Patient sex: M
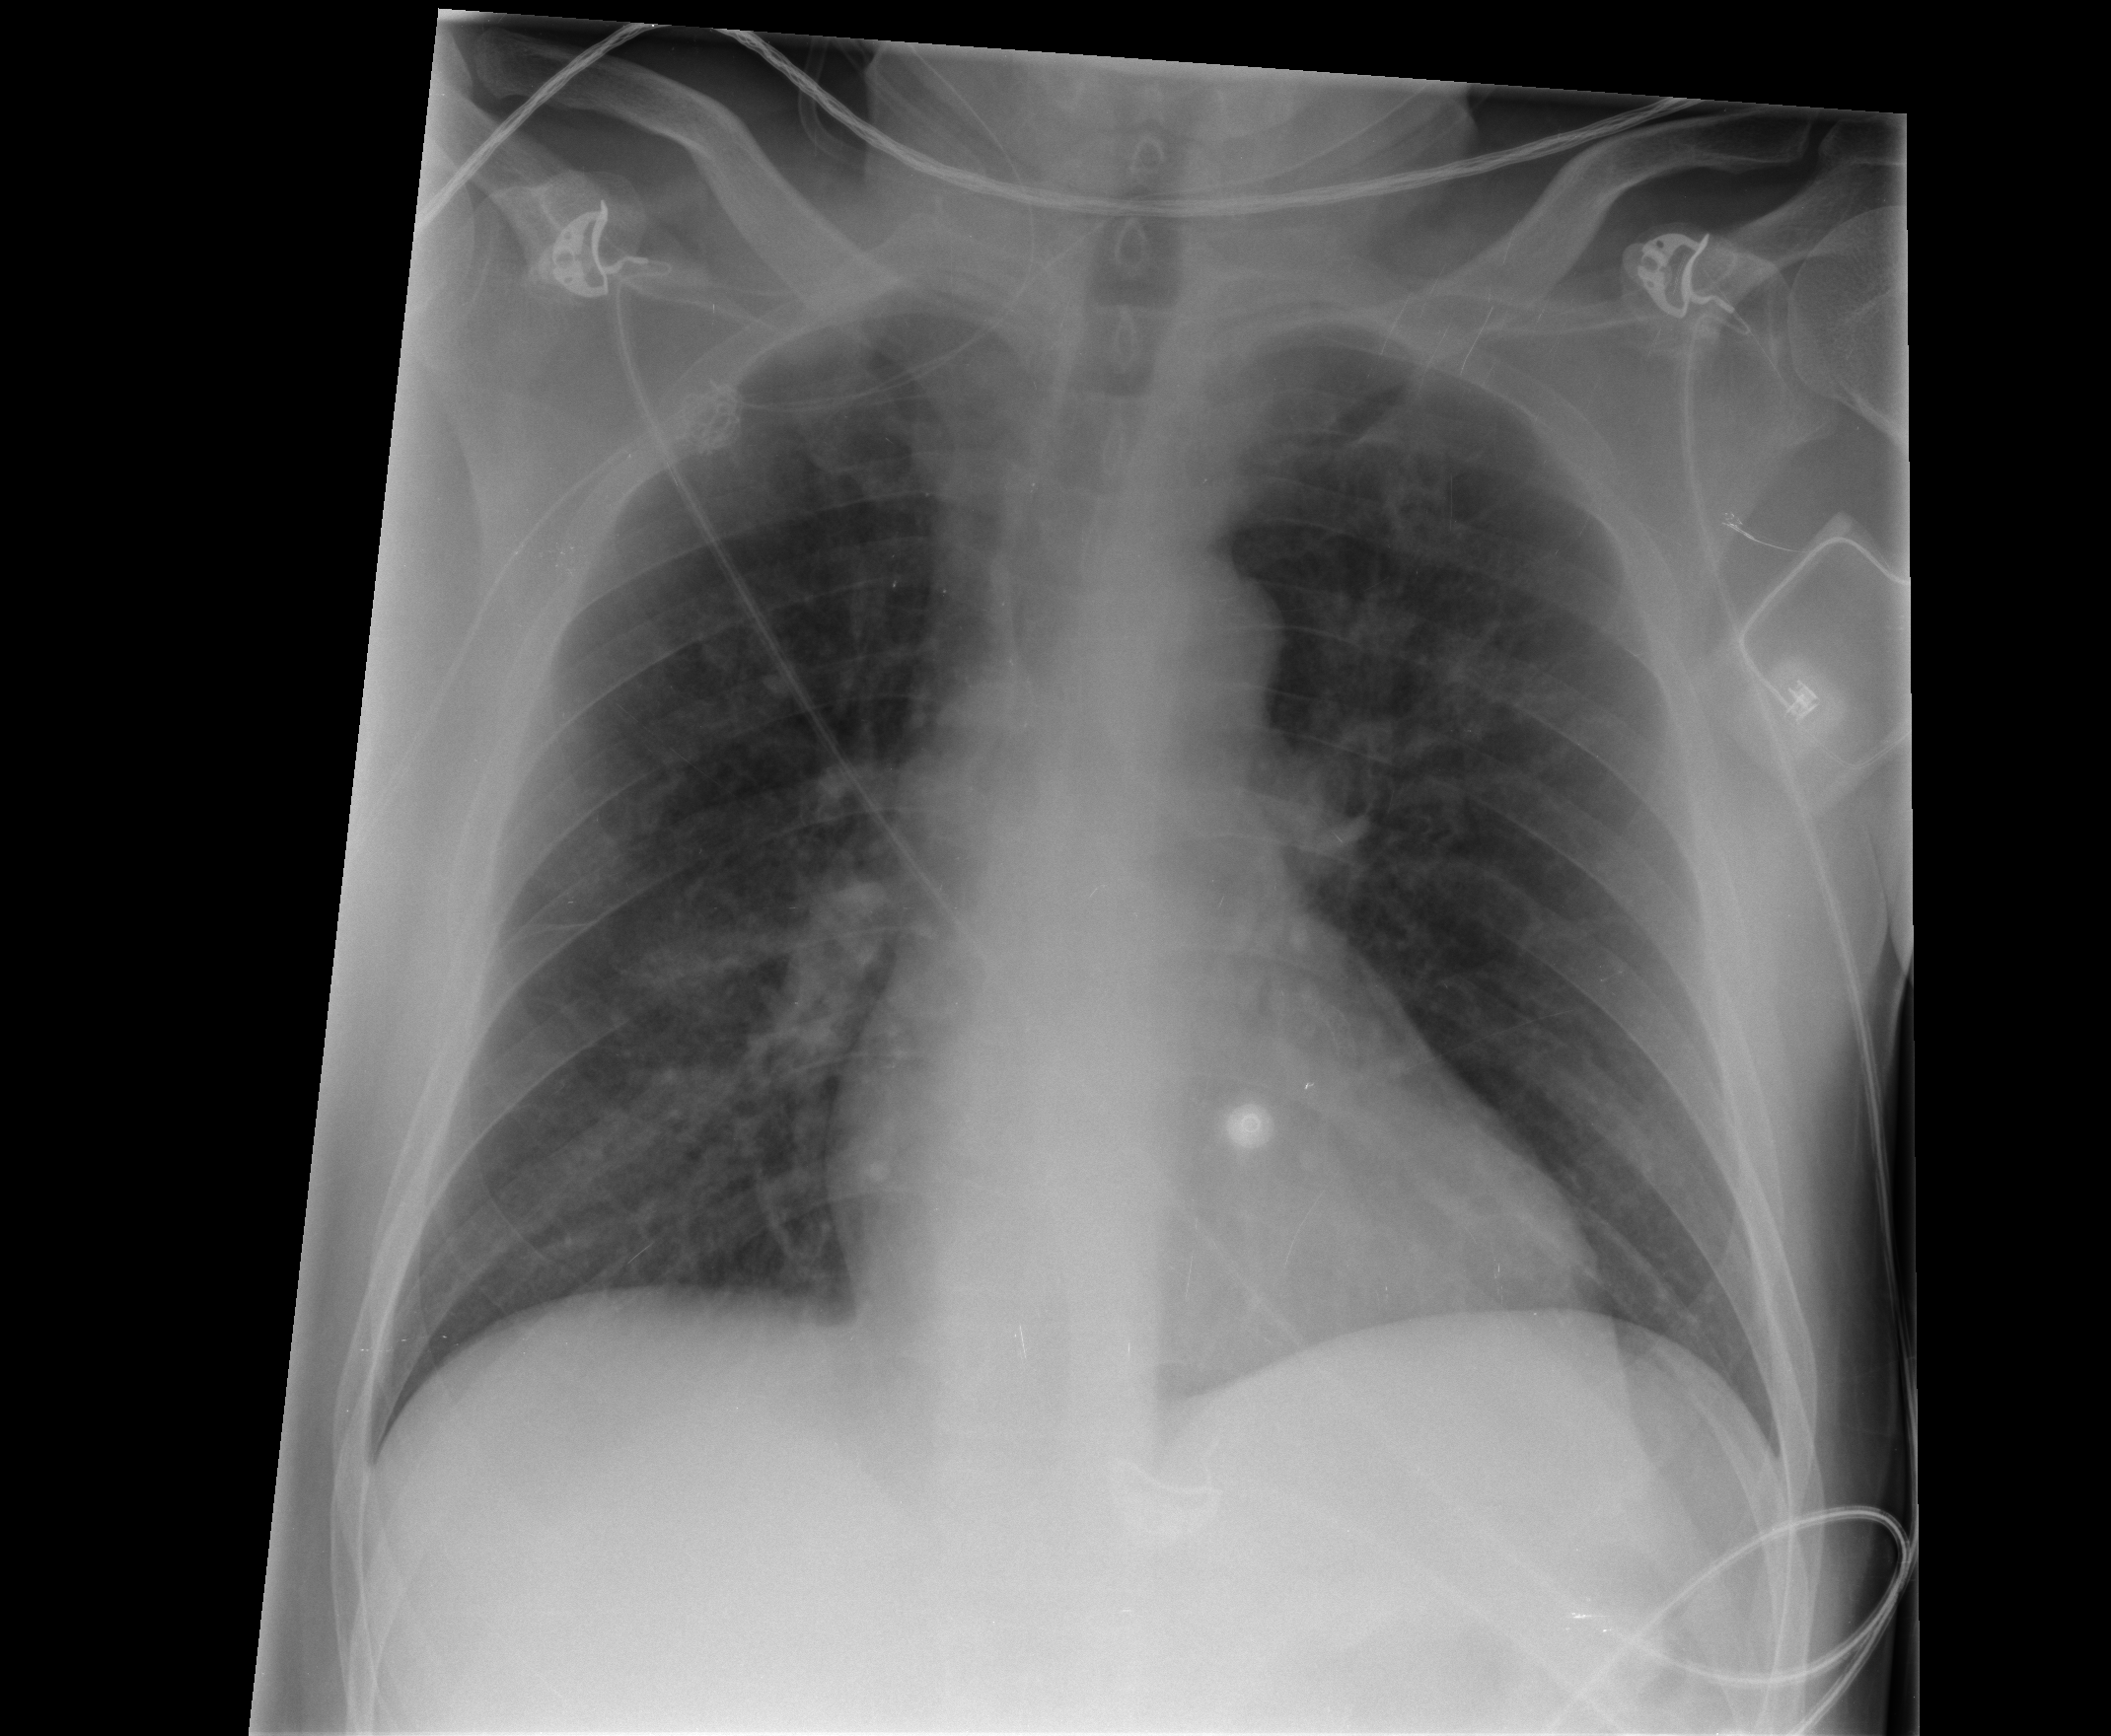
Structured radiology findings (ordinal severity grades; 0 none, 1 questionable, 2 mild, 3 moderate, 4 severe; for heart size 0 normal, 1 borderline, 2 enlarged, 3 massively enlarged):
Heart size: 0
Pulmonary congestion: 1
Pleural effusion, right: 0
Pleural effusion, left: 0
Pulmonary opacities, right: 0
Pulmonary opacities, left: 0
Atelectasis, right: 0
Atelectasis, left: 0